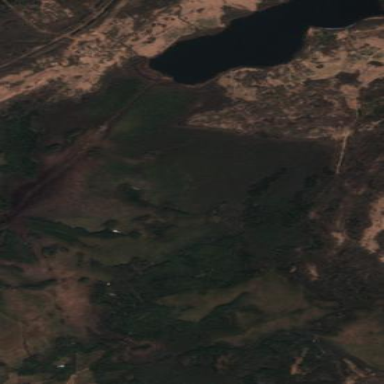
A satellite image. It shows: Swamp in wetland area.